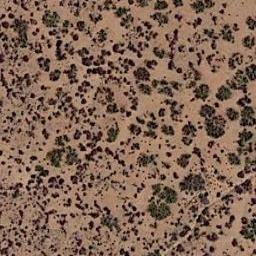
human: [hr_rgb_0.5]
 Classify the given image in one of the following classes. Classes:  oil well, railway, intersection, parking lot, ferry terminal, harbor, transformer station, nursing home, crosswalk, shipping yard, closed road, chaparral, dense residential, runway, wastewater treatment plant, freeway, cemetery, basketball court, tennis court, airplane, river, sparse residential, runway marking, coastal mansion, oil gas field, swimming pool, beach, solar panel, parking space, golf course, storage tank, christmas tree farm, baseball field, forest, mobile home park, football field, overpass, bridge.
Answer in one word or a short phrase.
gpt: chaparral